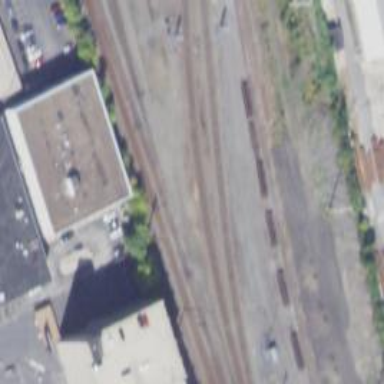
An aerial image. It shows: Railway yard.